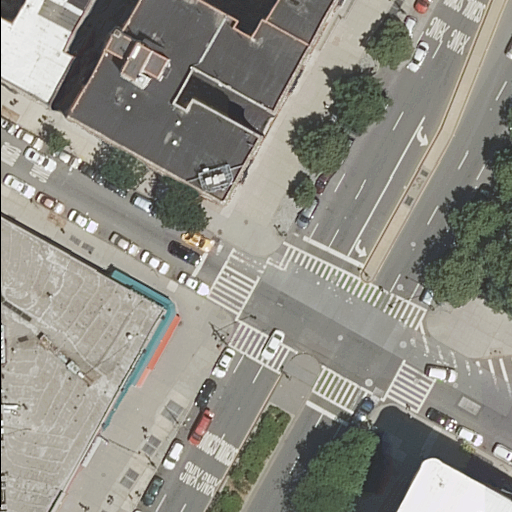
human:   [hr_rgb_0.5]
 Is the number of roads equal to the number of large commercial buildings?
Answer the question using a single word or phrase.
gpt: no

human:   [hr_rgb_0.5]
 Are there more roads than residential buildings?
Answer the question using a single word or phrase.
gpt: yes

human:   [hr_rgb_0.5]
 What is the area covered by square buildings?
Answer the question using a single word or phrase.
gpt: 0m2

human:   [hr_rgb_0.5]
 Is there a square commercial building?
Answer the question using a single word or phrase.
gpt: no

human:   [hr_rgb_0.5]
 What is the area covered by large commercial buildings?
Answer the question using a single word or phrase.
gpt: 0m2

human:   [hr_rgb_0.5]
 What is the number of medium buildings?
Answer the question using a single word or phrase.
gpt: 2

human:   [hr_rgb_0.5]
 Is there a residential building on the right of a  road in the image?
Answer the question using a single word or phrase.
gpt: yes

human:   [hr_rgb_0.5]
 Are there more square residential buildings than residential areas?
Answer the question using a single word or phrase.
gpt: no

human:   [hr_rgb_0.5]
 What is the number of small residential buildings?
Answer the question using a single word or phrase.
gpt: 1

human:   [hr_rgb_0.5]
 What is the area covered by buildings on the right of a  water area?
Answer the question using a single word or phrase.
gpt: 0m2

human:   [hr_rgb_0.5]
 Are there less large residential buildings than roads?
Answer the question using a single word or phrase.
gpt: yes

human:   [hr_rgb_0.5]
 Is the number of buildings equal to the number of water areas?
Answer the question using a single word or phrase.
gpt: no

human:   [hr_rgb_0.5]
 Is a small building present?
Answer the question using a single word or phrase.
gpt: yes

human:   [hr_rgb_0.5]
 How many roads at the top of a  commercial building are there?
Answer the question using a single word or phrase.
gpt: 0

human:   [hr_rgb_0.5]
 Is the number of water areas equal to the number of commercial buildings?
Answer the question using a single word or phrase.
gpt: yes

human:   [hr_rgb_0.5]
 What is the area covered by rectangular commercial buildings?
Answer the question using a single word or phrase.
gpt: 0m2

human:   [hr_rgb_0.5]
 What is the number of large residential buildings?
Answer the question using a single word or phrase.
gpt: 2

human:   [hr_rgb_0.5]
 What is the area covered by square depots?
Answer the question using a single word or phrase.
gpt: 0m2

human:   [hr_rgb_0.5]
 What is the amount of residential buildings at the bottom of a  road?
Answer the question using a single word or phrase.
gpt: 2

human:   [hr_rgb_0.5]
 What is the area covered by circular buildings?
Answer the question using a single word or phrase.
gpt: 0m2

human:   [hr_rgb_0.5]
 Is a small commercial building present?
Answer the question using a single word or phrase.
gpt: no

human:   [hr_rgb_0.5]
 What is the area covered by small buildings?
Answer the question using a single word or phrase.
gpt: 87m2

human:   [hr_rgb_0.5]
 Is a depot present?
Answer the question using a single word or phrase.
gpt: no

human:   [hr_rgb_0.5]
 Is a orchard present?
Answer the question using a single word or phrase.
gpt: no

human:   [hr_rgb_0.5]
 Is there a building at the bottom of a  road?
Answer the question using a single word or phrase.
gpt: yes

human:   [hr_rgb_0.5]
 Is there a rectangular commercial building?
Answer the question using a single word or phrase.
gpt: no

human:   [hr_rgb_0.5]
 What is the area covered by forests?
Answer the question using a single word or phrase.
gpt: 0m2

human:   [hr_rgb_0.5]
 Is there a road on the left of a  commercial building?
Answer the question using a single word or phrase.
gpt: no

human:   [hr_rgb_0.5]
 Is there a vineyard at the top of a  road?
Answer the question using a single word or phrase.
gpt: no

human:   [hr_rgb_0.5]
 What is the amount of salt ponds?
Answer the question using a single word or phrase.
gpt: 0

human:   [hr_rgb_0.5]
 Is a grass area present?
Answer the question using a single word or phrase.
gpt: no

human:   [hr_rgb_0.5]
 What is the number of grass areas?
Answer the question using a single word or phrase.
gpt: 0

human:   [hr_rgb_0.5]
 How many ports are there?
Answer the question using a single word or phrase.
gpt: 0

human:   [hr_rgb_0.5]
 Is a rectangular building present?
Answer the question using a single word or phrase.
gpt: yes

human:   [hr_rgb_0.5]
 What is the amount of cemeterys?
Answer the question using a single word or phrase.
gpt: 0

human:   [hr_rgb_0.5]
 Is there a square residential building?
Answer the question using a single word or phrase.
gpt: no